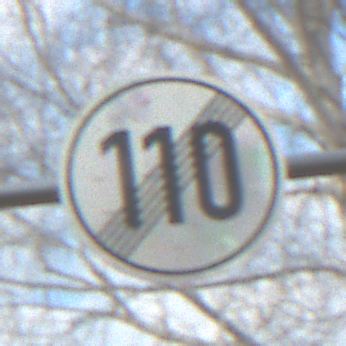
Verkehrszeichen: EndeGeschwindigkeit110
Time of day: MorningAfternoon
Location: Outdoor (Nature)
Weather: PartlyCloudy
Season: Autumn
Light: Natural